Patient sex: M
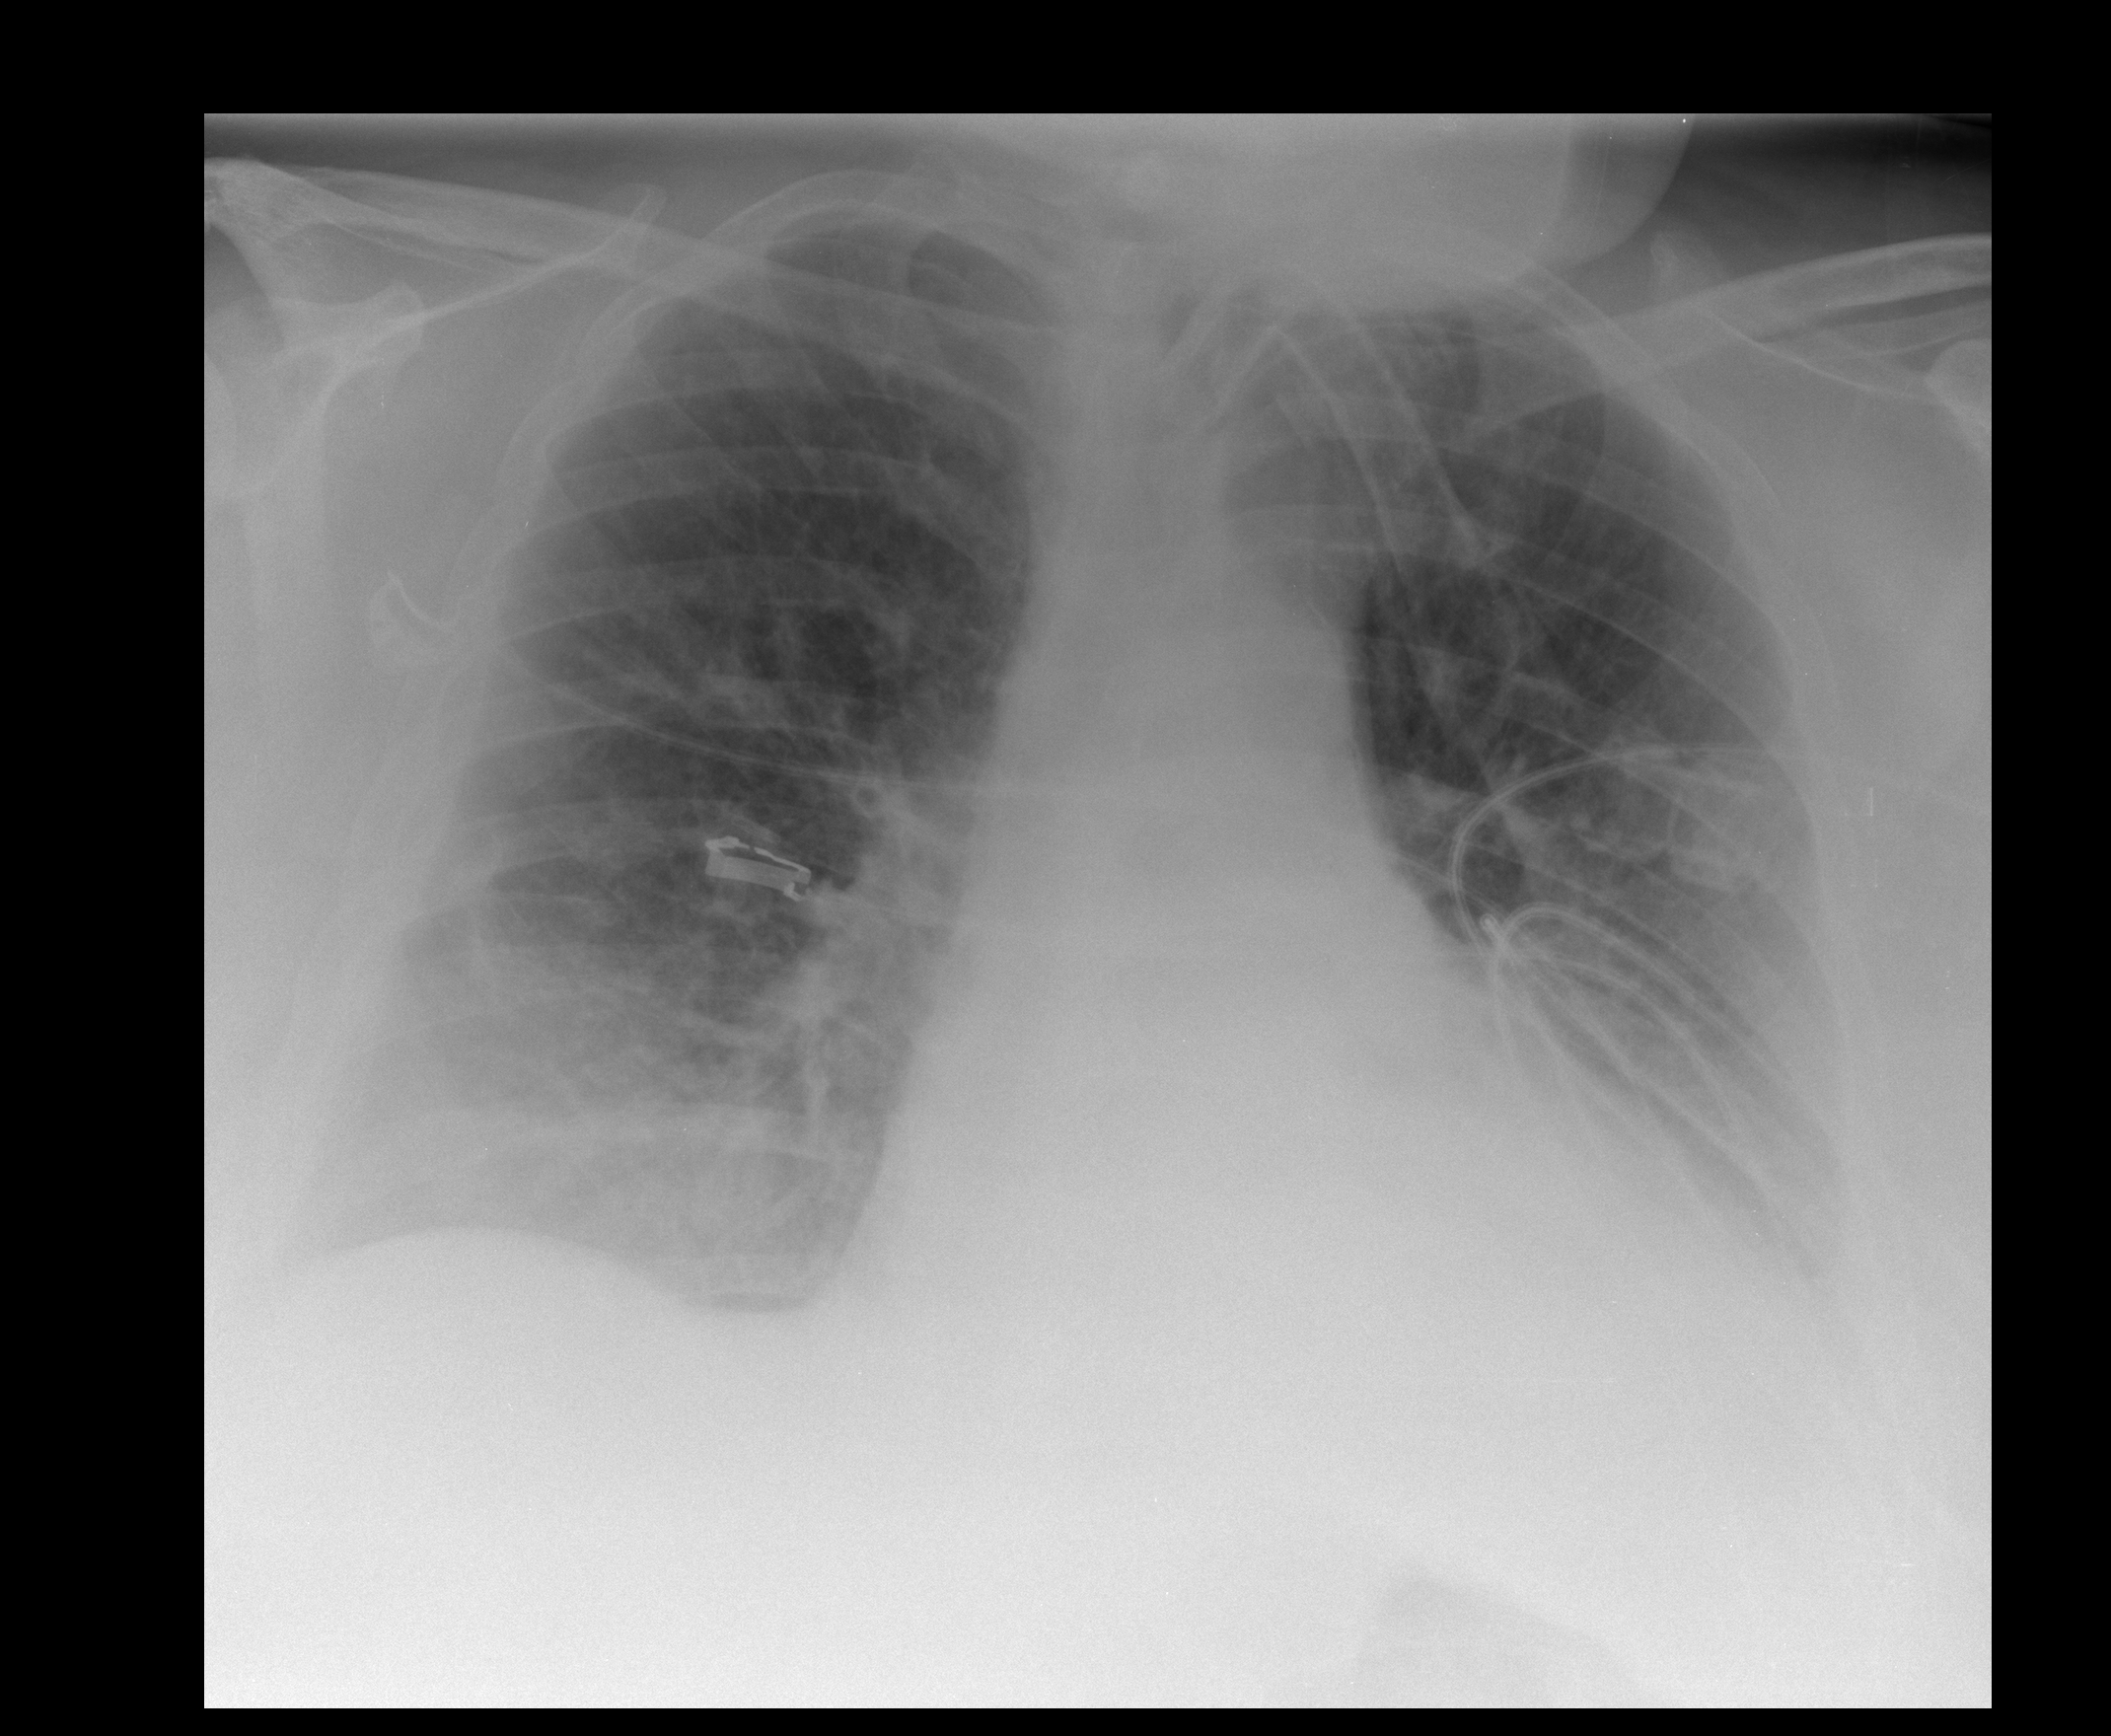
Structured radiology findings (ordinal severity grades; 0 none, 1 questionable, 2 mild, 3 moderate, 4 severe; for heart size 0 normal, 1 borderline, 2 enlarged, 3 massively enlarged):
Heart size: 2
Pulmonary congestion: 0
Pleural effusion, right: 1
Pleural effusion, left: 2
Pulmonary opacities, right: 3
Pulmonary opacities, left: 2
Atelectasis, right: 2
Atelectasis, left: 2